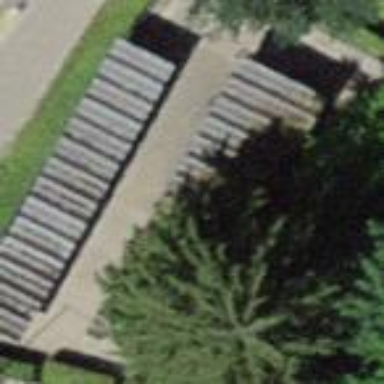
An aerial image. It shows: Bicycle parking facility.